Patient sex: M
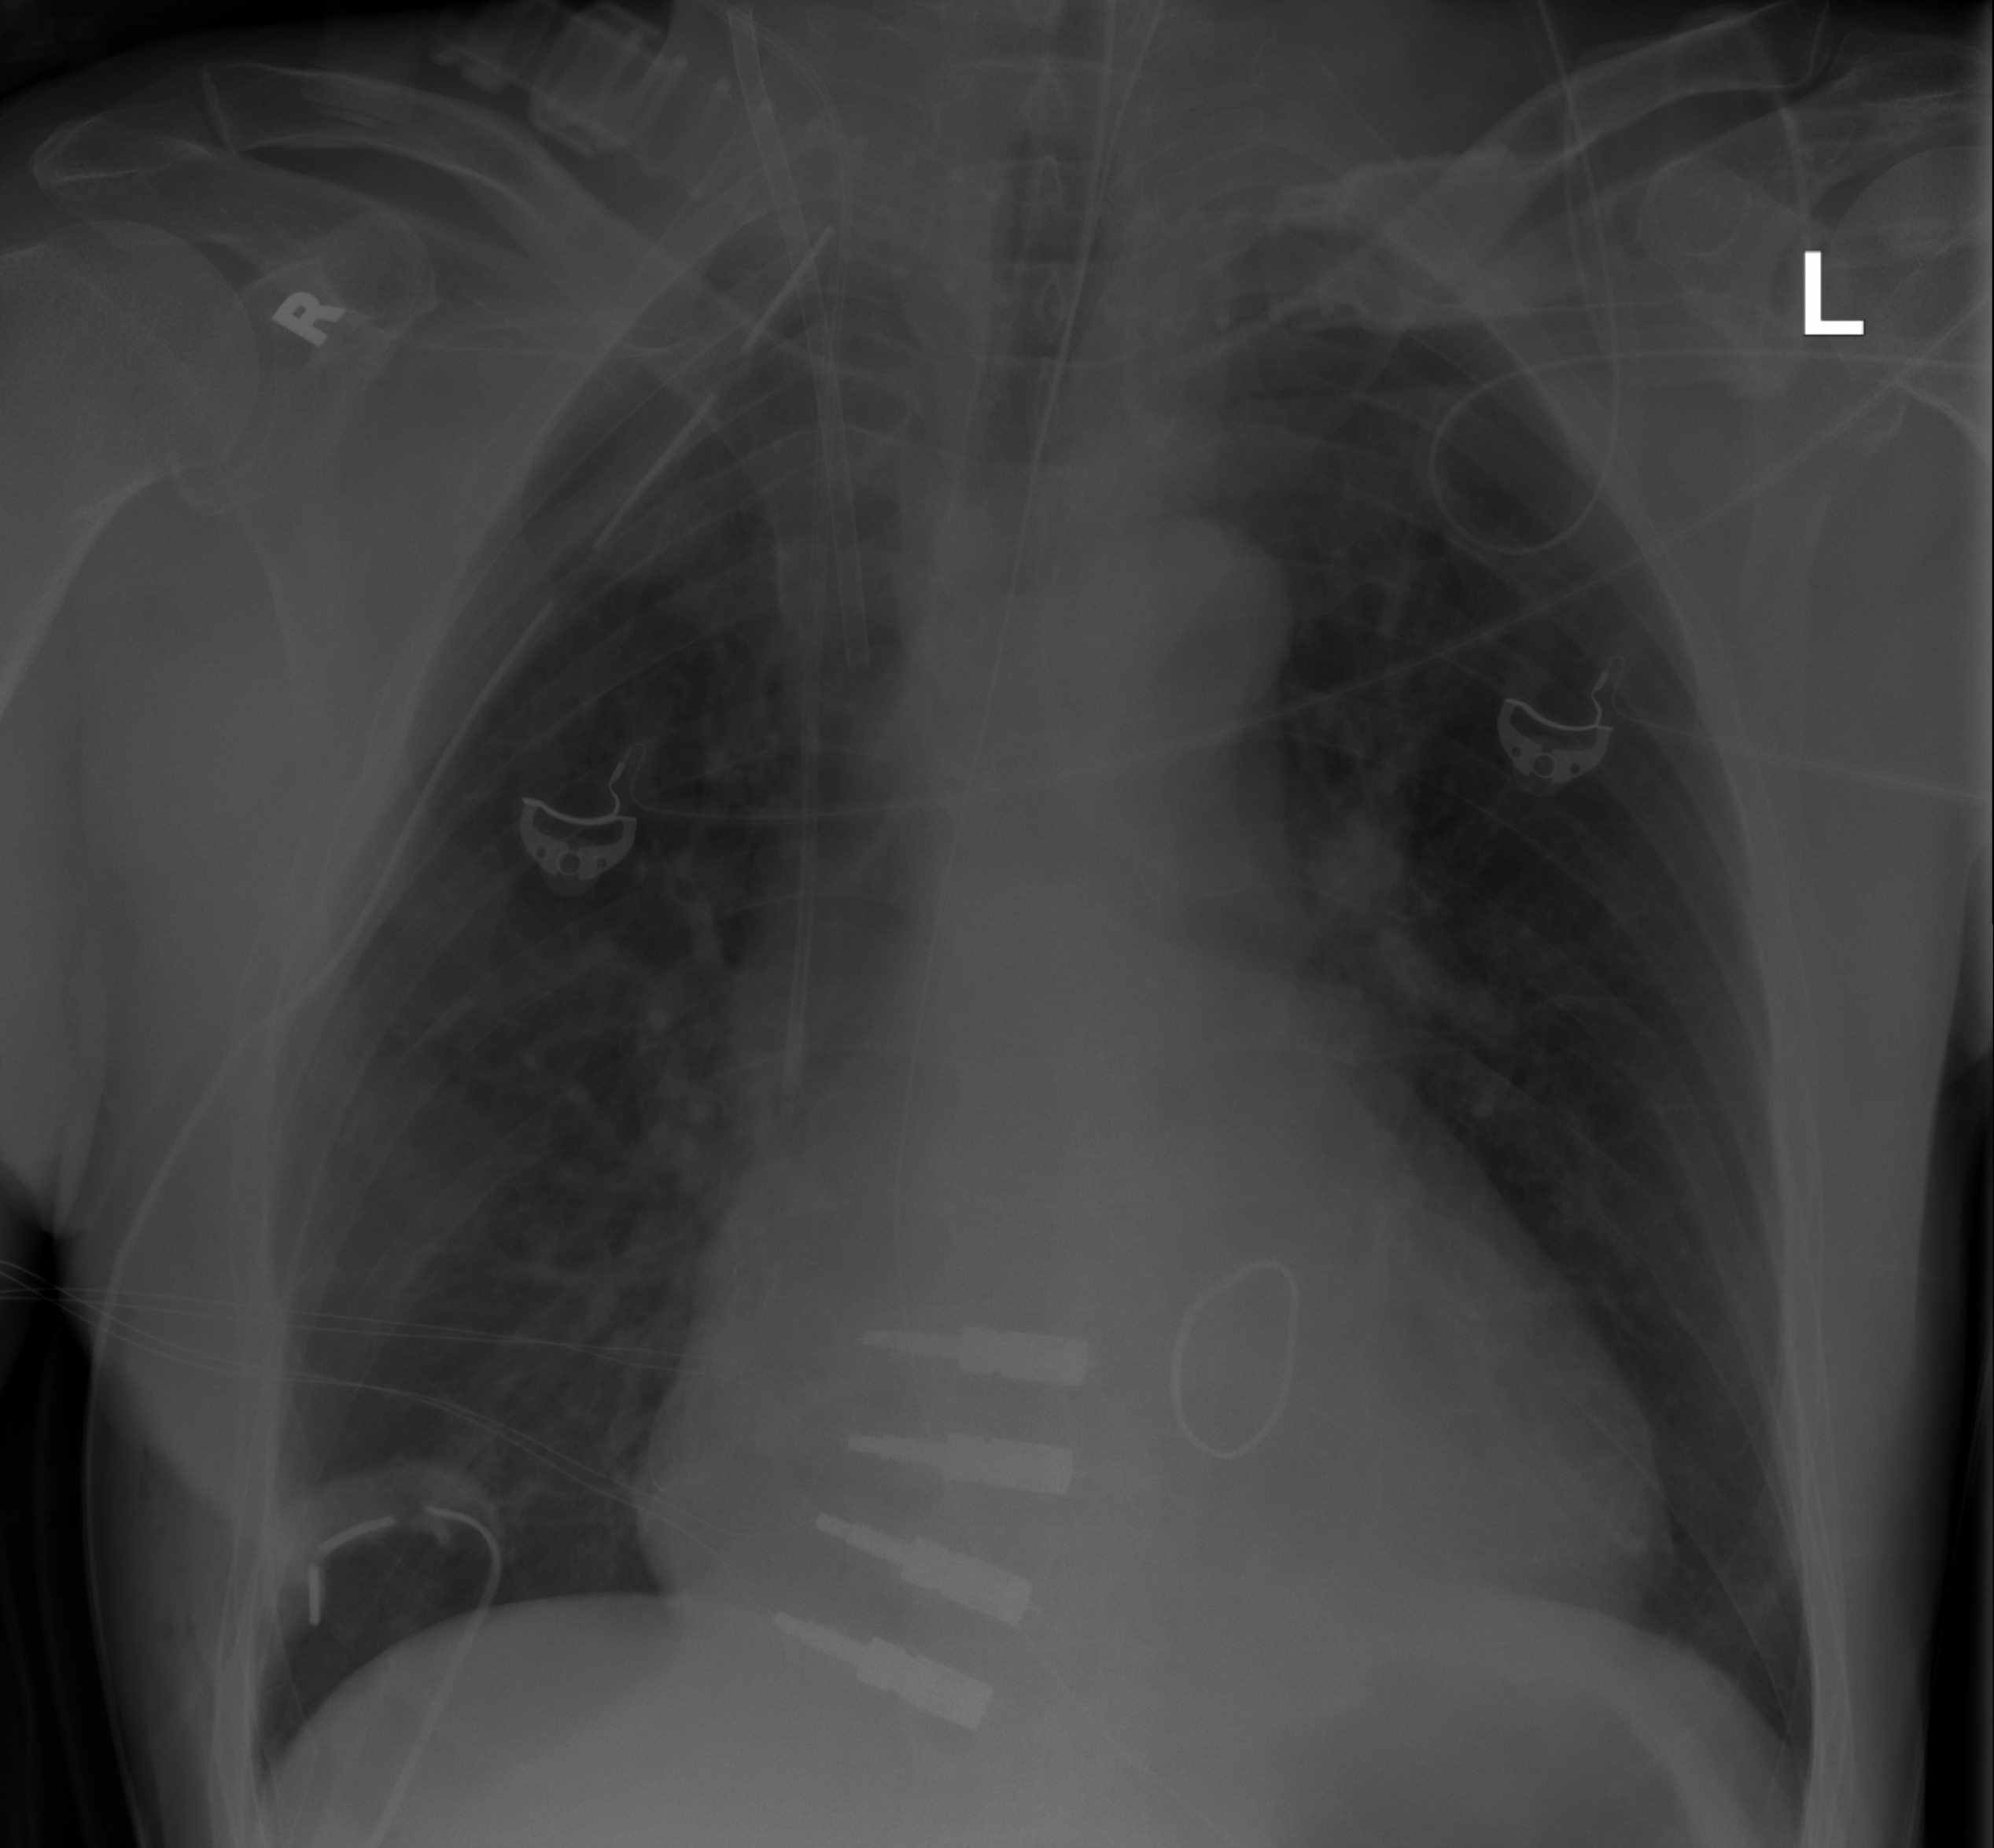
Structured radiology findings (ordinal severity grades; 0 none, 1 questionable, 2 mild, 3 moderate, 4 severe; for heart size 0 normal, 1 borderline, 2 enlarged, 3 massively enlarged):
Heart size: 0
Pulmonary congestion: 0
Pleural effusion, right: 0
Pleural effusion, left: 0
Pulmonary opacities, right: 1
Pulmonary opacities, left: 0
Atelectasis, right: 0
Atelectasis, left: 0